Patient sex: M
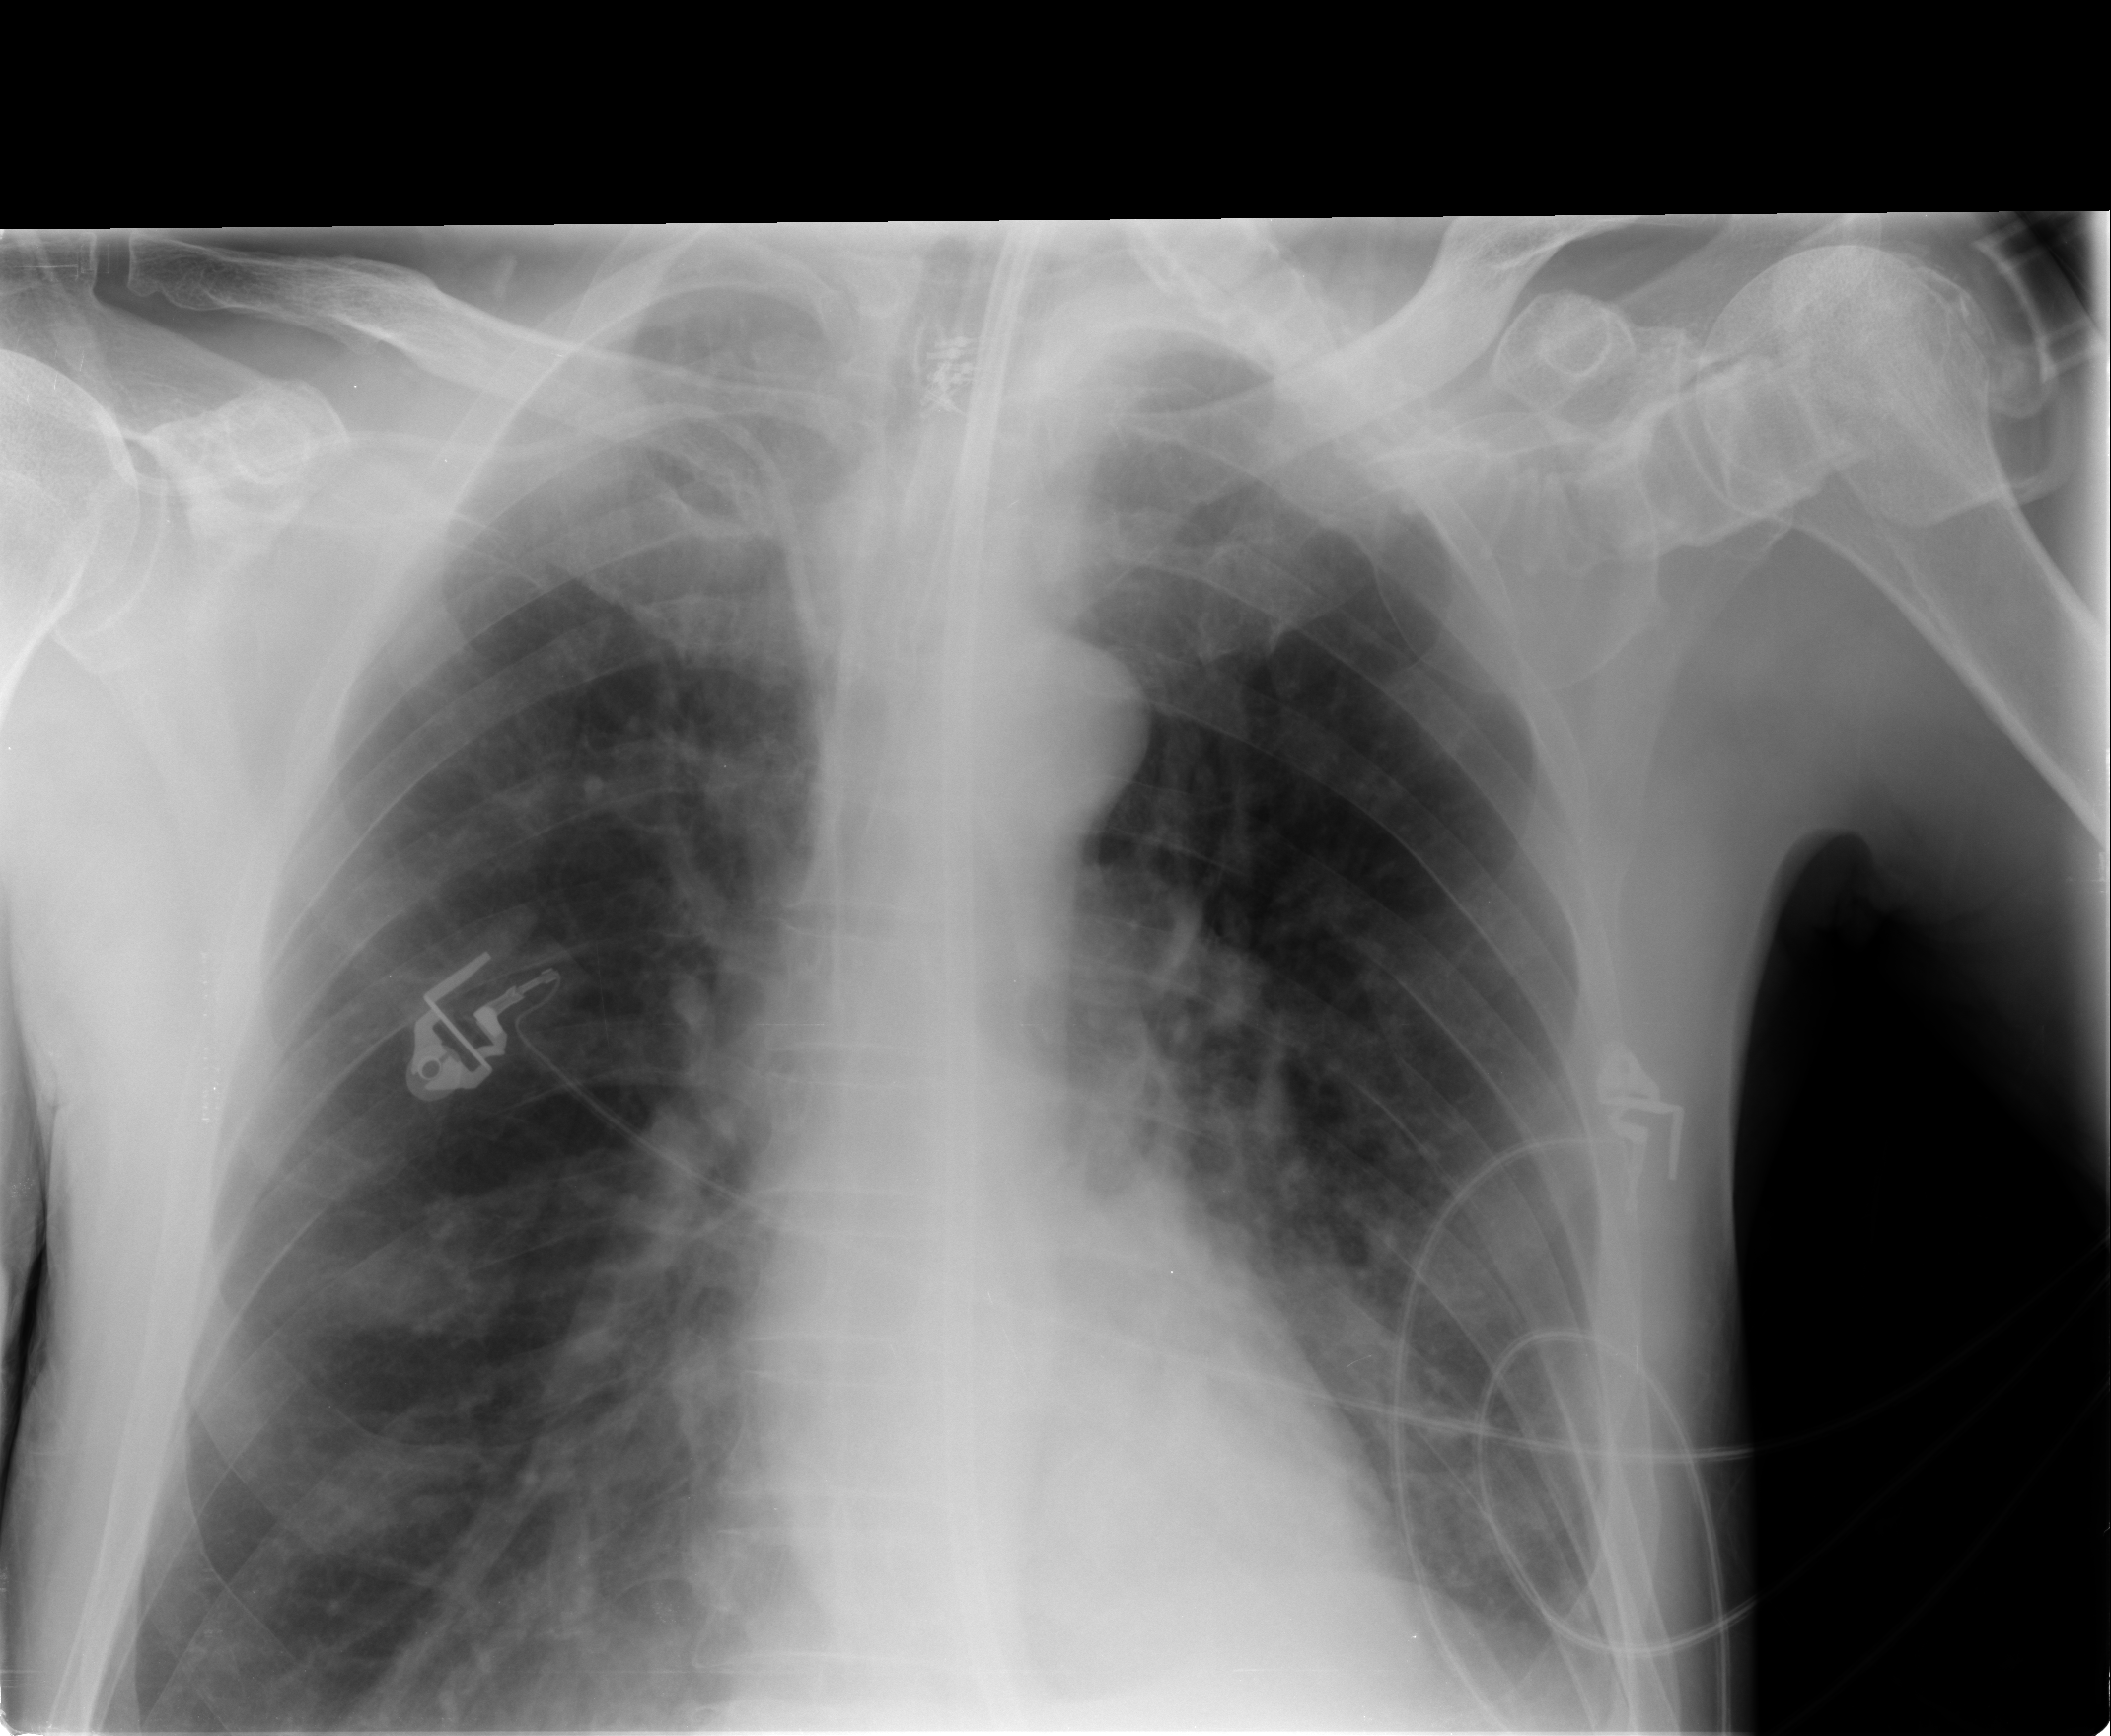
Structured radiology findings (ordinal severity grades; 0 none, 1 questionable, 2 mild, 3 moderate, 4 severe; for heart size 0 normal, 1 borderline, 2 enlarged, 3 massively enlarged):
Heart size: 0
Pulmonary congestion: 0
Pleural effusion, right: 0
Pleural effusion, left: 2
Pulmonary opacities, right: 2
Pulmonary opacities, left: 2
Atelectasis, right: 2
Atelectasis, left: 2